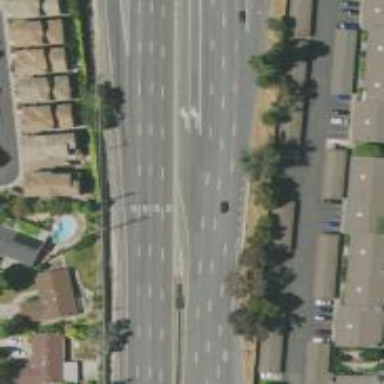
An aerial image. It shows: This image shows trunk highway that functions as expressway.